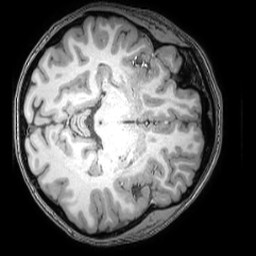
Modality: T1w
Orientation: axial
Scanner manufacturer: philips
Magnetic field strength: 3 T
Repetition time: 0.008 s
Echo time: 0.0035 s